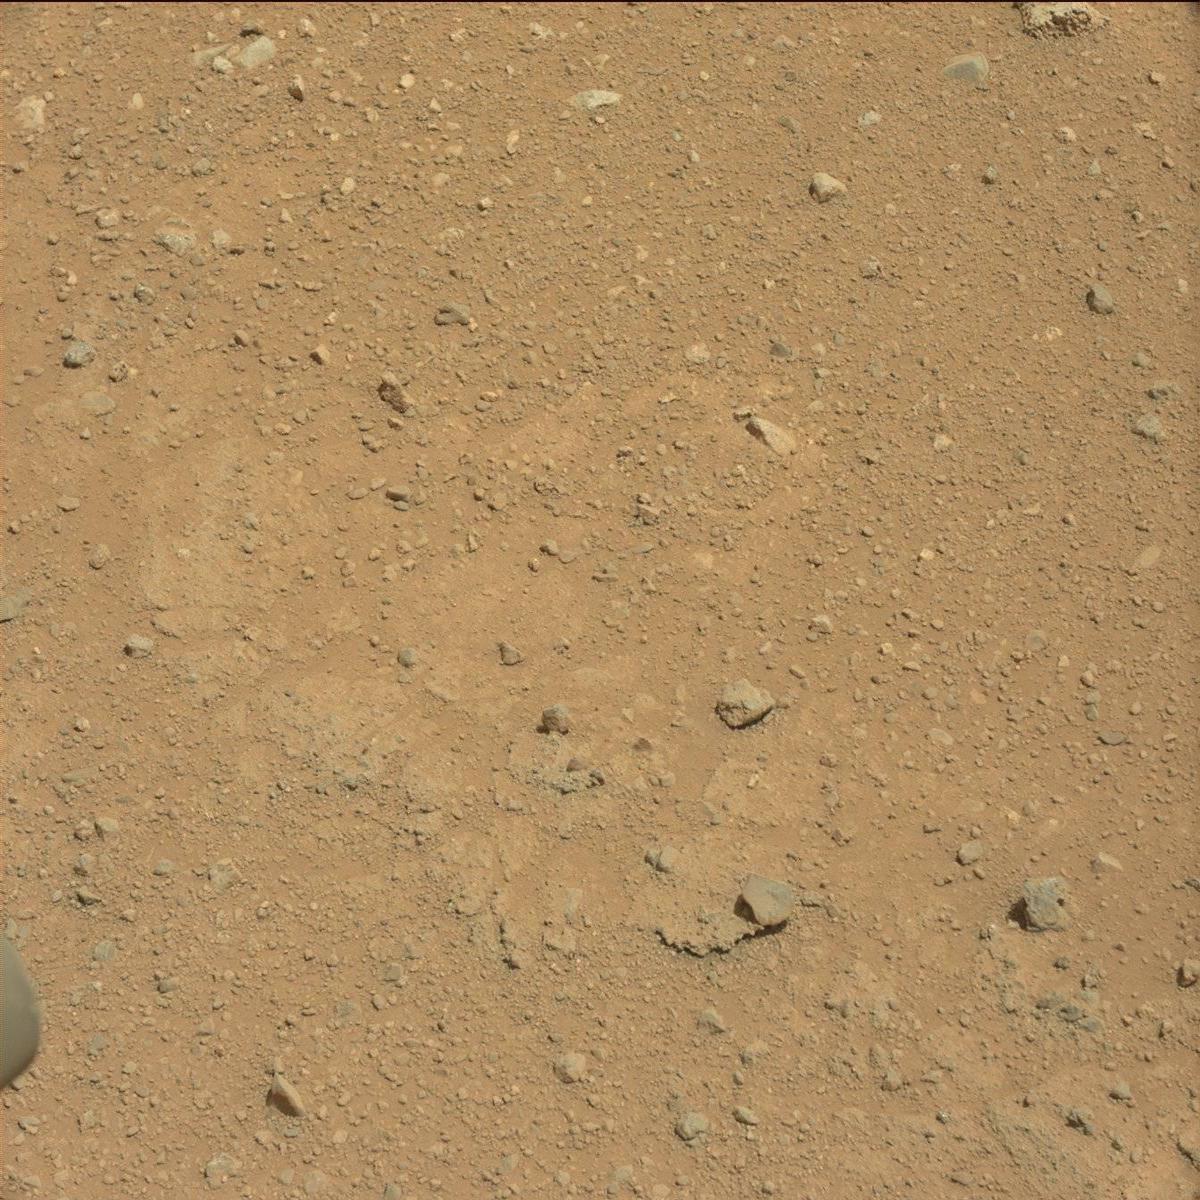
Terrain classes present: Bedrock, Rock, Rover, Sand / Soil